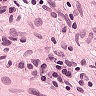
Metastatic tissue present: no